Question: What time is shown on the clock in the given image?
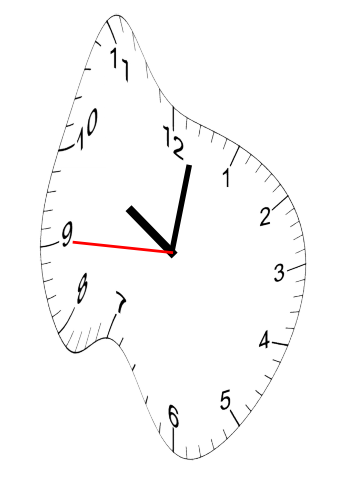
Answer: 10:01:45